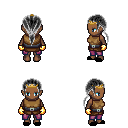
a pixel art fantasy rpg character, female body template, human, dark skin, leather chest armor, magenta pants, gray ponytail hairstyle, gold tiara, gold gloves, black slippers, four views (front, back, left, right), 2x2 character sprite sheet, small pixel art, hard edges, no anti-aliasing